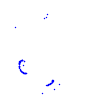
Particle: kaon